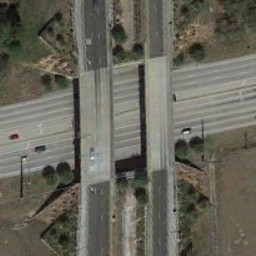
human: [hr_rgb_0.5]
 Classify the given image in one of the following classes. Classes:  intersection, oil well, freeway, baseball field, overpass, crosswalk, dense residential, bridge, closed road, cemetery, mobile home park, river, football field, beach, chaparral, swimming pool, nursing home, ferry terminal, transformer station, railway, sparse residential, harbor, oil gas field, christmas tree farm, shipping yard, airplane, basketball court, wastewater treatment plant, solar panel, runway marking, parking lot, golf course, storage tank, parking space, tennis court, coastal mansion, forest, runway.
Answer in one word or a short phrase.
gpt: overpass